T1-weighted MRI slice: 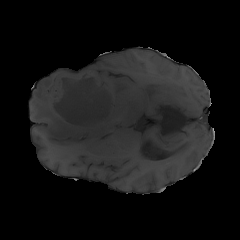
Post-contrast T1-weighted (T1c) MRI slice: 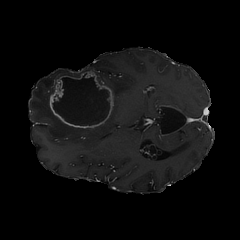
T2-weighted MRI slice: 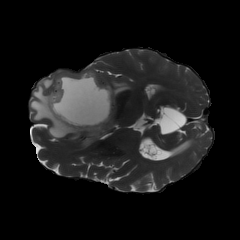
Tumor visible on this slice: yes